Interaction volume radius: 5 \u00c5
Interaction volume height: 35 \u00c5
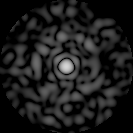
Disorder parameter: 0.816